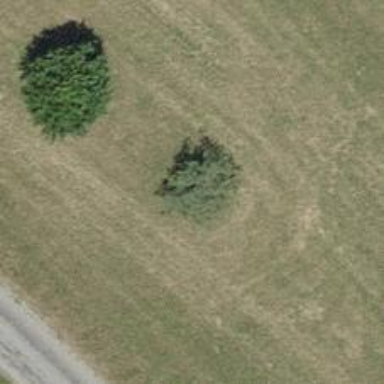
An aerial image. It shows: Broadleaved tree in natural setting.